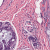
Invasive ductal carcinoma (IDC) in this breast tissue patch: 1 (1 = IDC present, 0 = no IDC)